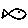
Label: fish